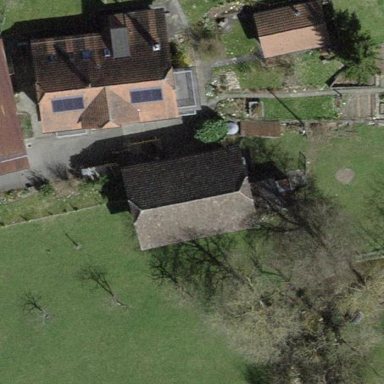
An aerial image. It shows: Building with tiled roof.